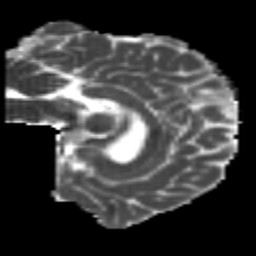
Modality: MD
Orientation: sagittal
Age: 24
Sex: male
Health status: healthy
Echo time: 0.074 s